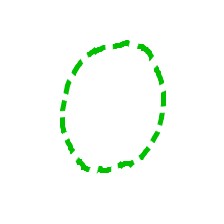
Shape: circle